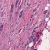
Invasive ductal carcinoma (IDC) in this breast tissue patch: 1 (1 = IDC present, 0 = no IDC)